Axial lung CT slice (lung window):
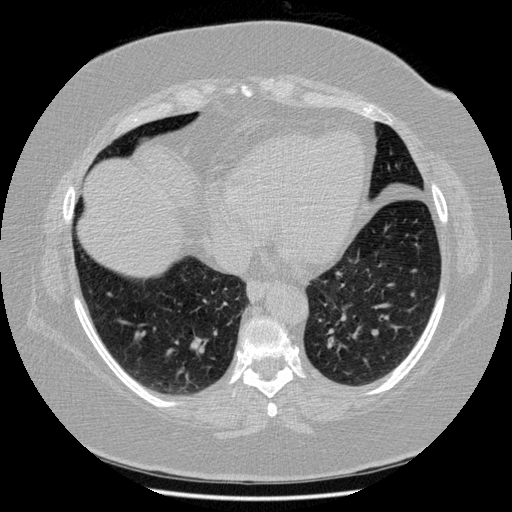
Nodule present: no